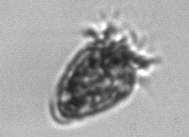
Label: Strombidium_tintinnodes